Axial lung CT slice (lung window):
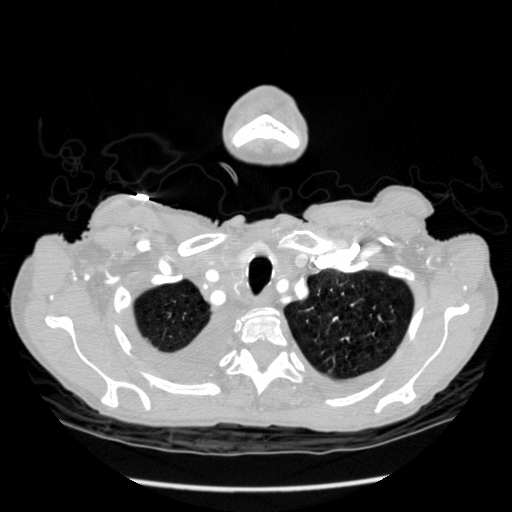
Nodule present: no